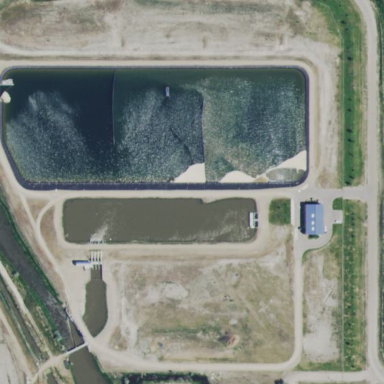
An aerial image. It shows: Water storage area.